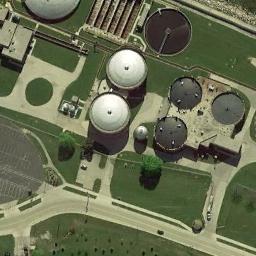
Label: storage_tank